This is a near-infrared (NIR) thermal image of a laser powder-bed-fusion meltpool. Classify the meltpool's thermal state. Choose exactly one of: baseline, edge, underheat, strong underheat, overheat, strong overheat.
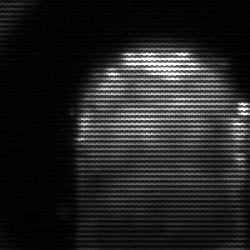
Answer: baseline